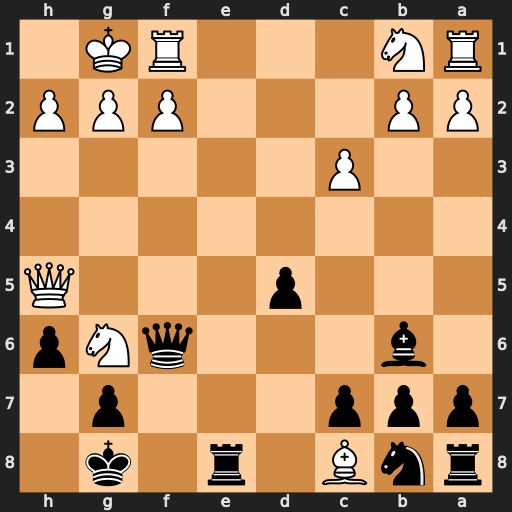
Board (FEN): rnB1r1k1/ppp3p1/1b3qNp/3p3Q/8/2P5/PP3PPP/RN3RK1
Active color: b
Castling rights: -
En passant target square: -
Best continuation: Qxf2+ Rxf2 Re1#